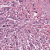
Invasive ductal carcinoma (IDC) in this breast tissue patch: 1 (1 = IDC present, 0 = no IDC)